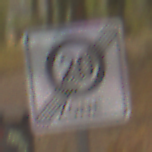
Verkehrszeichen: EndeZone20
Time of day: Midday
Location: Outdoor (Nature)
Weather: Overcast
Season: NotSpecified
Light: Natural